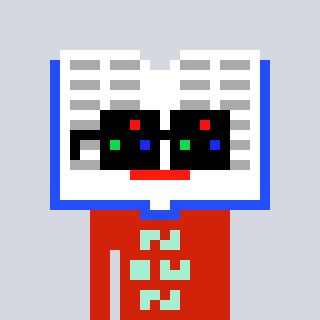
a pixel art character with square black sunglasses, a dictionary-shaped head and a red-colored body on a cool background